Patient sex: M
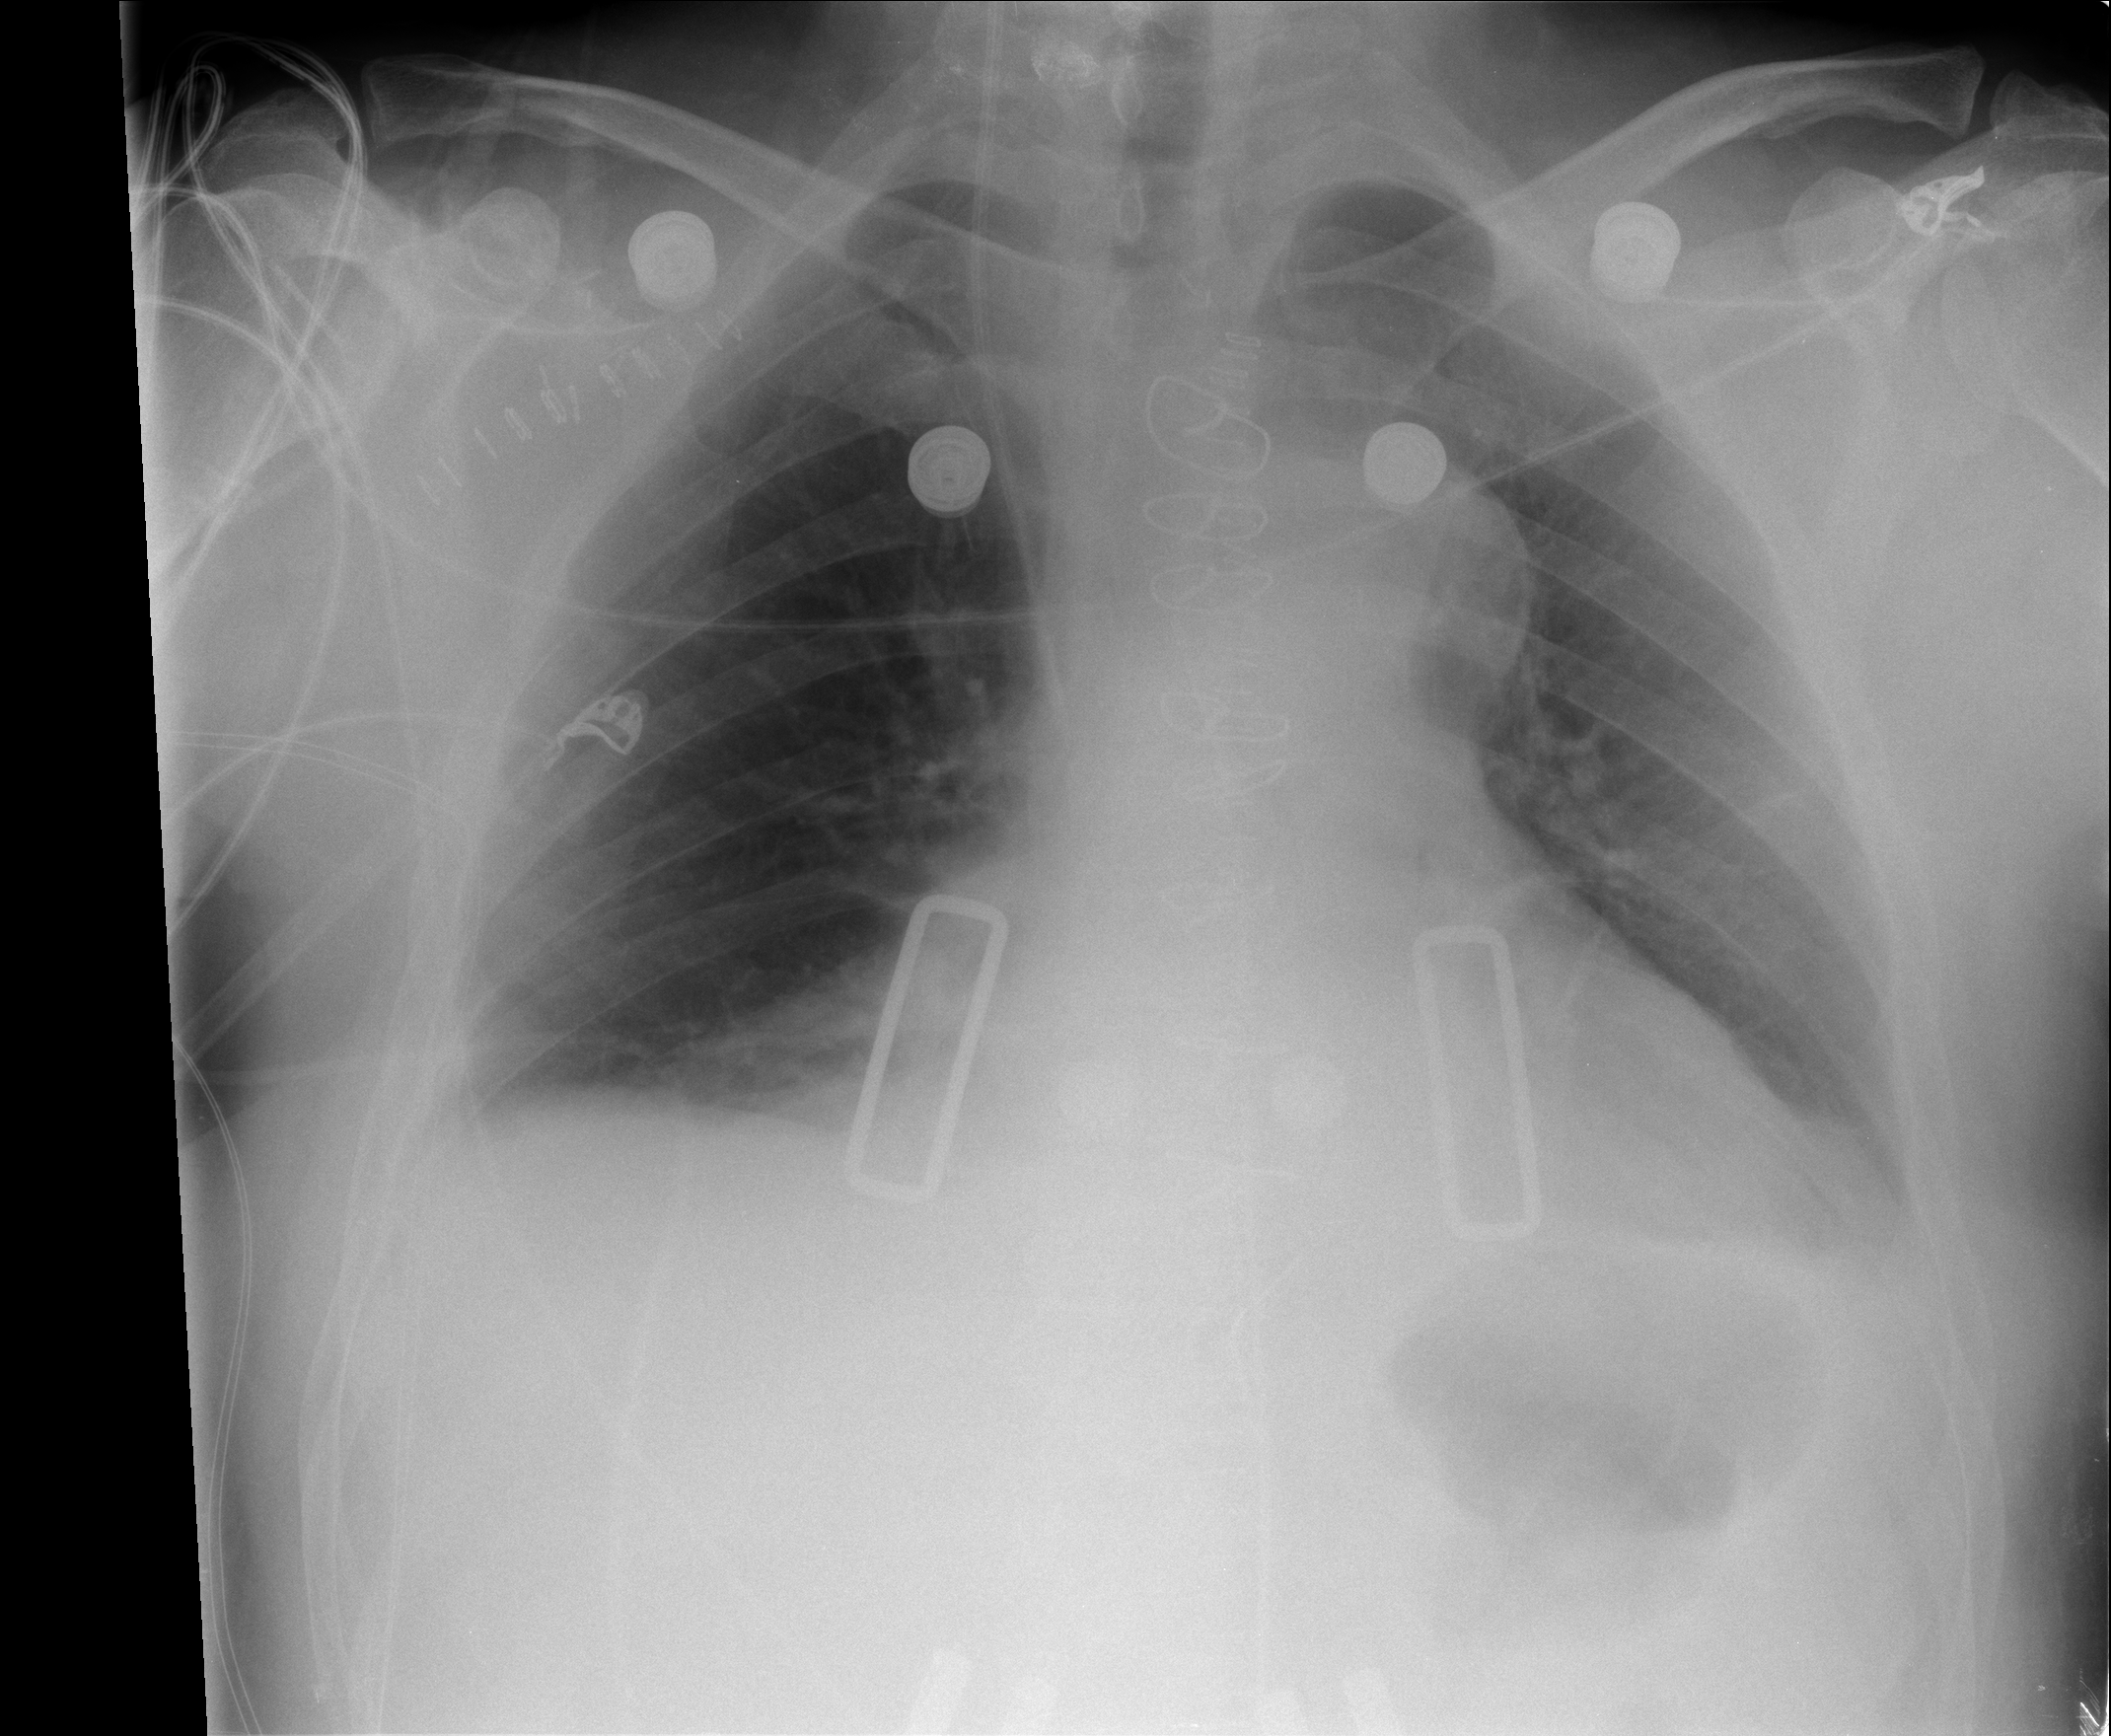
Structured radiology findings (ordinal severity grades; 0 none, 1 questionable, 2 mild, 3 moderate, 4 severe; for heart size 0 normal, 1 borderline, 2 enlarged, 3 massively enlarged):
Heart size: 0
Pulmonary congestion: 0
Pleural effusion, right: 0
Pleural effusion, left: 2
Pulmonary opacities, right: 0
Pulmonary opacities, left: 0
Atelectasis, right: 0
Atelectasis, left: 2